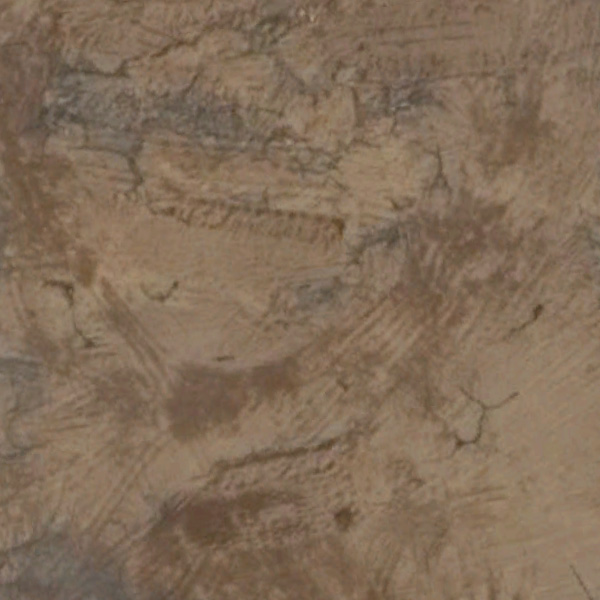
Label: BareLand